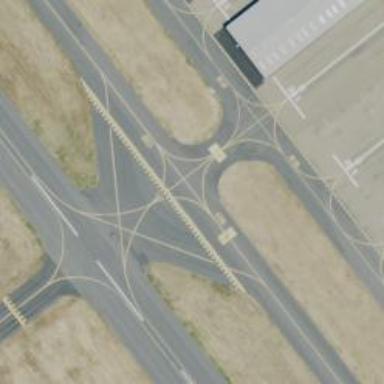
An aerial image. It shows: Asphalt taxiway at the airport.